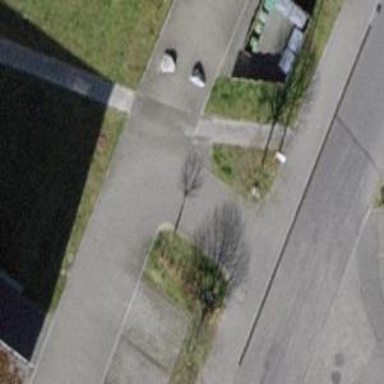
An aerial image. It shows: Path.